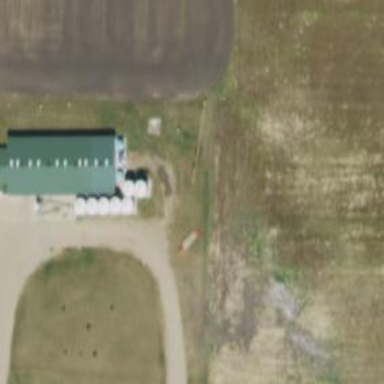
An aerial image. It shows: Silo.